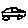
Label: car